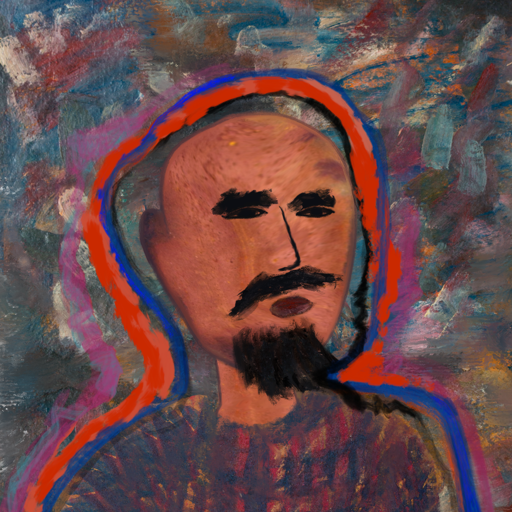
Background: Boggyland, Head And Neck Side: Mother_And_Son_Mother, Face Side: Mosgoul, Bust: In_The_Sun, Hair Side: Experience, Head Accessory: Blank, Second Necklace: Blank, Necklace: Blank, Baby: Blank